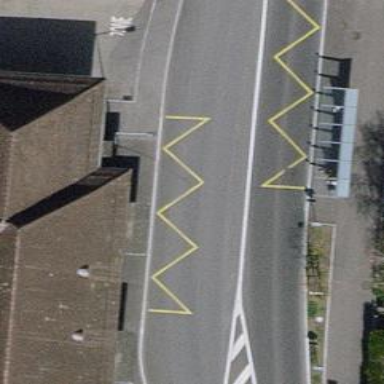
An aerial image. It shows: Platform for public transport on the road.